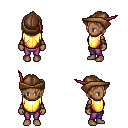
a pixel art fantasy rpg character, female body template, human, dark skin, gold chest armor, magenta pants, light blonde bangs hairstyle, leather cap, leather bracers, four views (front, back, left, right), 2x2 character sprite sheet, small pixel art, hard edges, no anti-aliasing